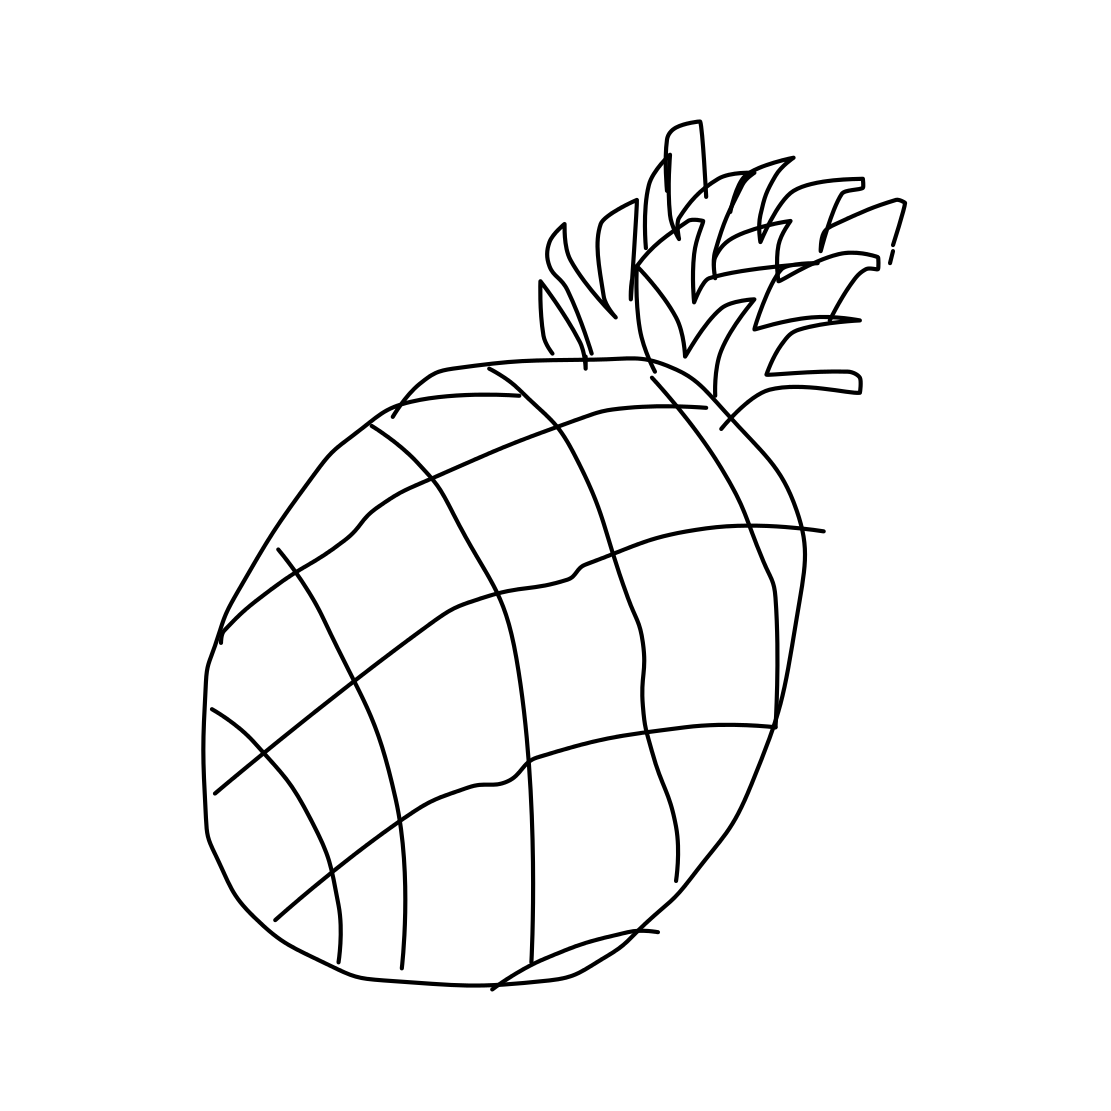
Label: pineapple